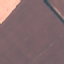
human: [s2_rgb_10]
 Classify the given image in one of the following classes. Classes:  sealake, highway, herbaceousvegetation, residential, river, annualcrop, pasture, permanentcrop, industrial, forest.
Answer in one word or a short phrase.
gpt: AnnualCrop